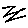
Label: zigzag